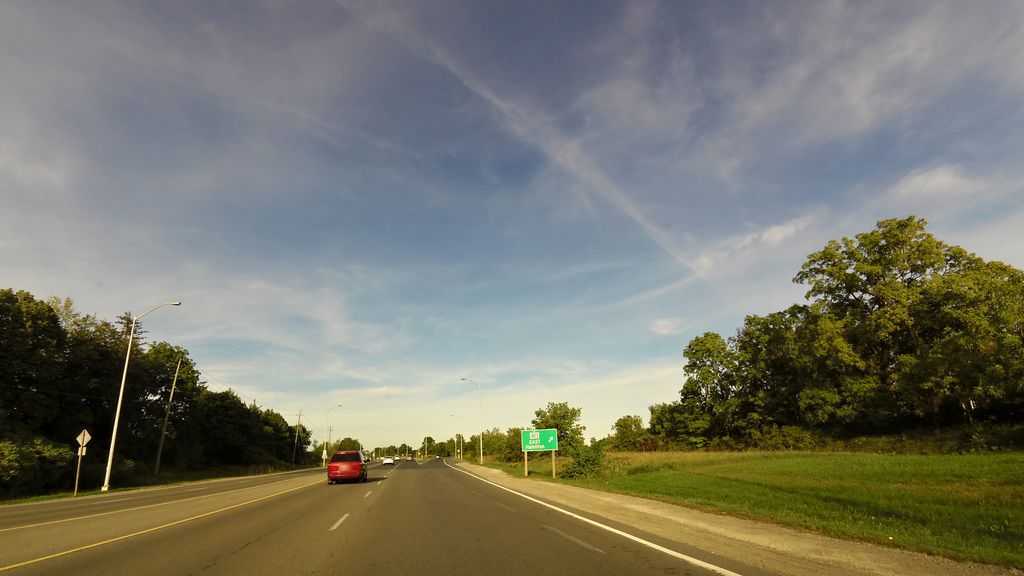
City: hamilton